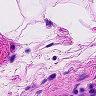
Metastatic tissue present: no